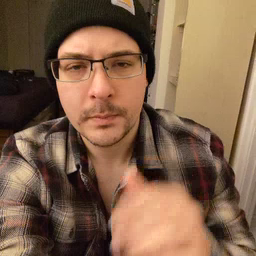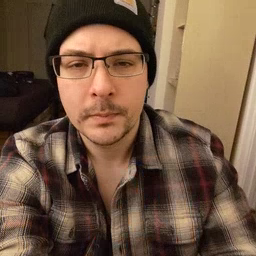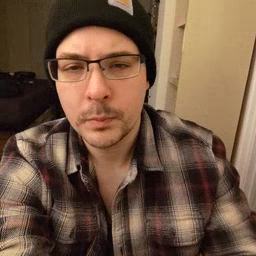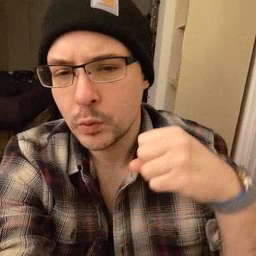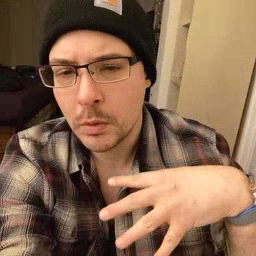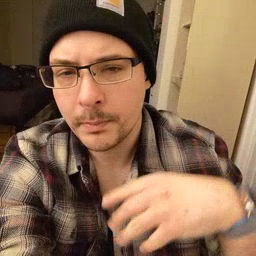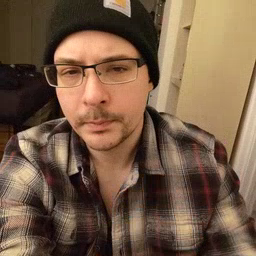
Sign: drop